Question: I've been searching for an answer to why my legend labels aren't changing. so far, labs() is the only way I've managed to change the title. scale_fill_discreate/manual() don't seem to work.
Any ideas?
'''
ggplot(na.omit(VMSdat), aes(x = mach_type, fill=mach_type, y= interest_lvl)) +
labs(title = "Average Level of Interest in Studio machines by Medical
and Vetrinarian School students", x = "Machine Type", y = "Level of Interest")+
labs(fill="Machine Type")+
scale_fill_manual(name = "Machine type", labels=c("CNC milling", "Die Cutter", "Electronics", "3D Printing","3D Scanning", "Vacuum Former", "Virtual Reality"))+
facet_wrap(~schoolName)+
geom_bar(position=position_dodge(), stat="summary", fun.y="mean")+
coord_cartesian(ylim = c(.2,5)) +
theme(axis.title=element_text(size=12))+
theme(legend.title = element_text(size=12), legend.text=element_text(size=11))+
scale_fill_brewer(palette="Set1")
'''

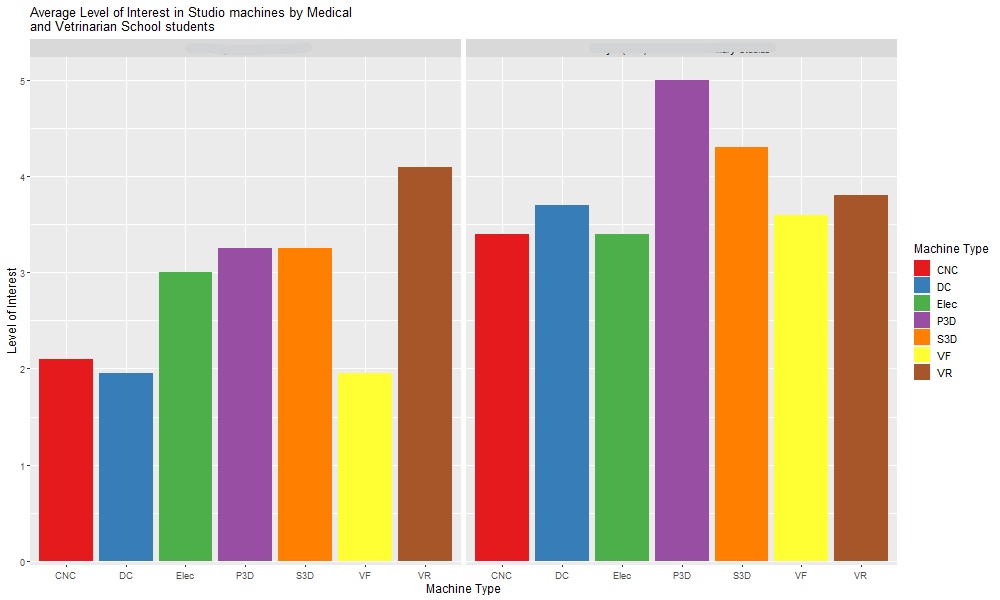
Answer: As pointed out by @Ben, you have two 'scale_fill...' function in your code. So, it seems that one is replacing what the first one is doing.
So, a possible solution is to merge them and pass all arguments in 'scale_fill_brewer'.
Without a reproducible example of your dataset, it's difficult to be sure that this solution will perfectly work for your data. Here, I'm using the internal dataset 'iris' to show how to change labels and name while using 'scale_fill_brewer':
'''
library(ggplot2)
ggplot(iris, aes(x = Species, y = Sepal.Length, fill = Species))+
geom_bar(stat = "identity")+
scale_fill_brewer(palette = "Set1",
labels = c("A","B","C"),
name = "New Title")
'''
And you get:
<URL>
so, based on your code, you should get the correct plot by doing:
'''
ggplot(na.omit(VMSdat), aes(x = mach_type, fill=mach_type, y= interest_lvl)) +
labs(title = "Average Level of Interest in Studio machines by Medical
and Vetrinarian School students", x = "Machine Type", y = "Level of Interest")+
labs(fill="Machine Type")+
facet_wrap(~schoolName)+
geom_bar(position=position_dodge(), stat="summary", fun.y="mean")+
coord_cartesian(ylim = c(.2,5)) +
theme(axis.title=element_text(size=12))+
theme(legend.title = element_text(size=12), legend.text=element_text(size=11))+
scale_fill_brewer(palette="Set1",
name = "Machine type",
labels=c("CNC milling", "Die Cutter", "Electronics", "3D Printing","3D Scanning", "Vacuum Former", "Virtual Reality"))
'''
If this is not working for you, please consider providing a reproducible example of your dataset (see here: <URL>